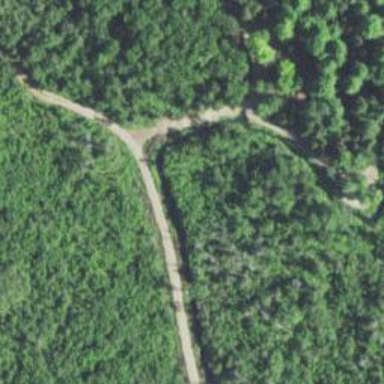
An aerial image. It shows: Path for golf carts.